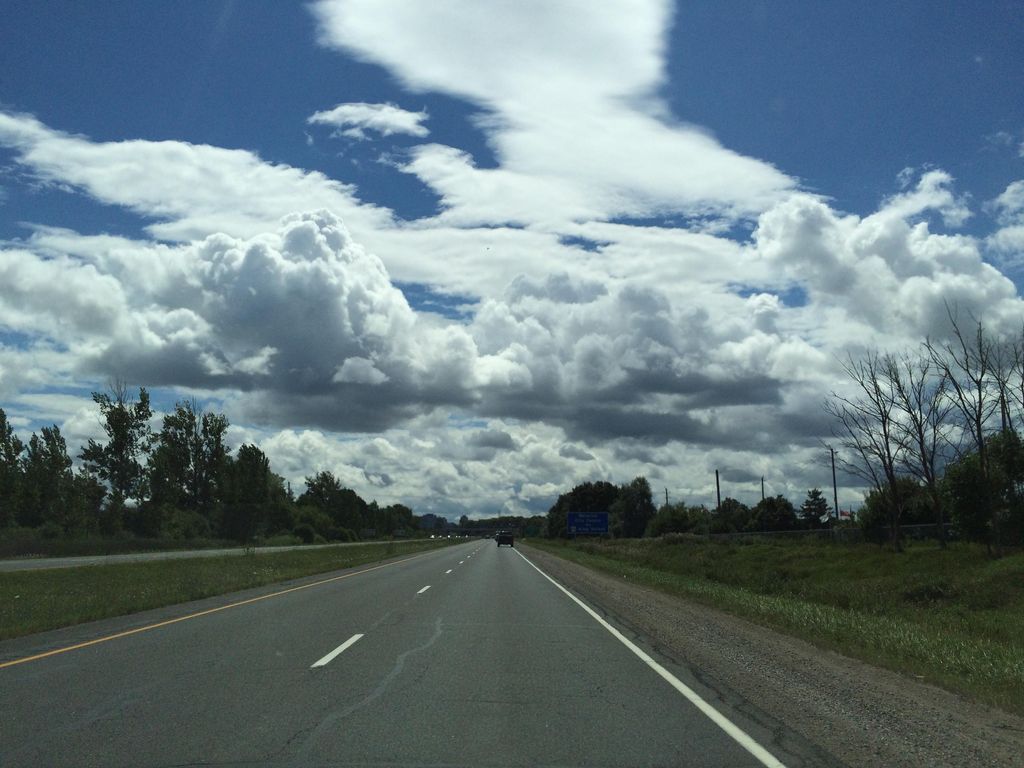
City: kitchener-waterloo